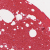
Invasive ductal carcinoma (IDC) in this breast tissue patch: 0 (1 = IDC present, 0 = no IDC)